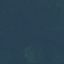
Label: Forest